Interaction volume radius: 10 \u00c5
Interaction volume height: 25 \u00c5
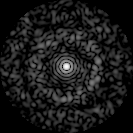
Disorder parameter: 0.8347